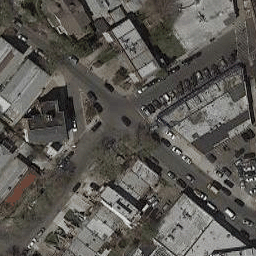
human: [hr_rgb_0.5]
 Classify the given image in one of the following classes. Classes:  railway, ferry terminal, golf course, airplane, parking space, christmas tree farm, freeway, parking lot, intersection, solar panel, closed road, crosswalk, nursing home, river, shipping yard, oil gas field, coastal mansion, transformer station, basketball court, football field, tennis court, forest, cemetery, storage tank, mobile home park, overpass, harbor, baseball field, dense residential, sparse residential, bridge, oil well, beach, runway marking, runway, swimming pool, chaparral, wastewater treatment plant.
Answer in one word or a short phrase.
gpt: intersection